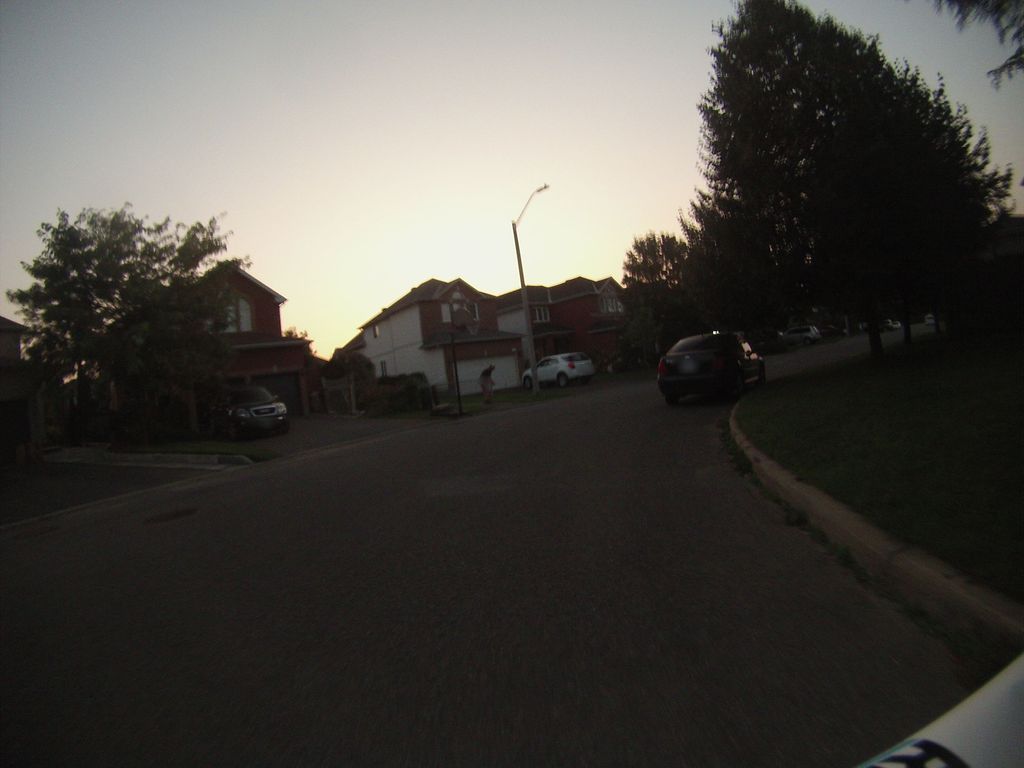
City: ottawa-gatineau